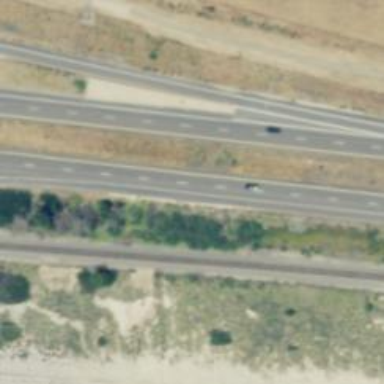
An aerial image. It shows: Motorway.